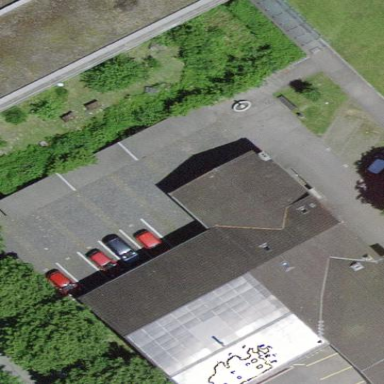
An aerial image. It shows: View of roof of building.